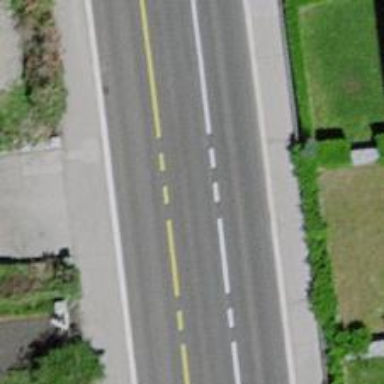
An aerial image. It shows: Tertiary road with asphalt surface. It has separate sidewalks on both sides.